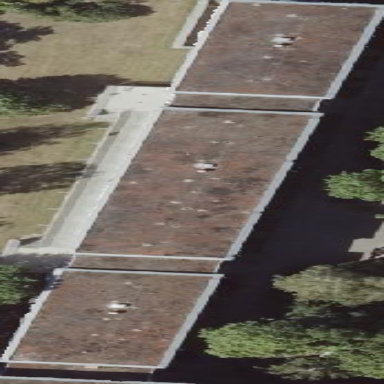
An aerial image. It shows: Building part with flat roof.